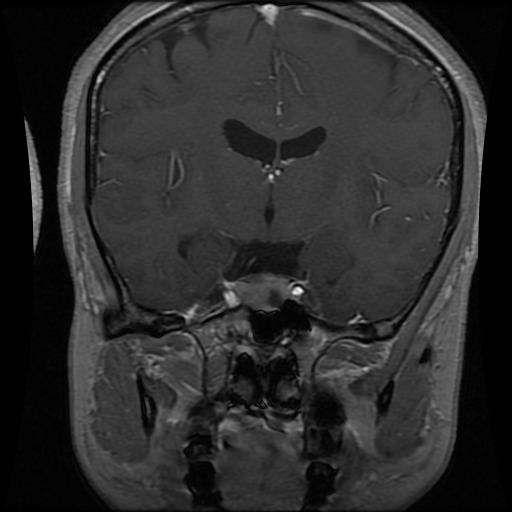
Label: pituitary